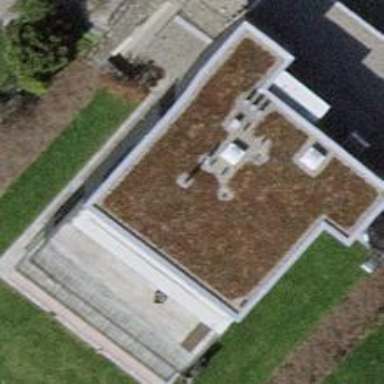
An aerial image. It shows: Building with flat roof.